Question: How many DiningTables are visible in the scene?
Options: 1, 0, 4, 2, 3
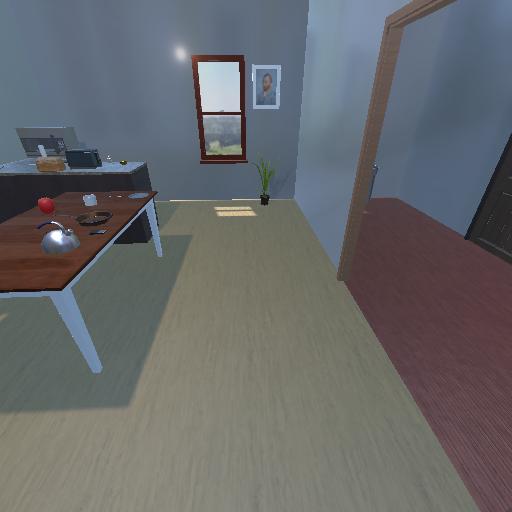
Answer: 1